Question: I try to install the IIS role from a batch file.
If I call my batch file directly by clicking on it or from the command line, .
But (see below).

Here is my code to call my "Batch" file from my "C #" program .
'''
string path = myPathWork.FullName + "\install\installIIS.bat";
System.Diagnostics.Process.Start(path);
'''
Someone you have an idea? I feel that this is due to permissions but I execute the program as well as administrator.
Thanks a lot
Here my batchFile for install iis (if i execute this from command line all work fine) :
'''
start /w pkgmgr /l:log.etw /iu:IIS-WebServerRole;IIS-WebServer;IIS-CommonHttpFeatures;IIS-StaticContent;IIS-DefaultDocument;IIS-DirectoryBrowsing;IIS-HttpErrors;IIS-HttpRedirect;
IIS-ApplicationDevelopment;IIS-ASPNET;IIS-NetFxExtensibility;IIS-ASP;IIS-CGI;IIS-ISAPIExtensions;IIS-ISAPIFilter;IIS-ServerSideIncludes;IIS-HealthAndDiagnostics;IIS-HttpLogging;IIS-LoggingLibraries;
IIS-RequestMonitor;IIS-HttpTracing;IIS-CustomLogging;IIS-Security;IIS-BasicAuthentication;IIS-URLAuthorization;IIS-RequestFiltering;IIS-IPSecurity;IIS-Performance;IIS-HttpCompressionStatic;
IIS-HttpCompressionDynamic;IIS-WebServerManagementTools;IIS-ManagementConsole;IIS-ManagementScriptingTools;IIS-ManagementService;IIS-IIS6ManagementCompatibility;
IIS-Metabase;IIS-WMICompatibility;IIS-LegacyScripts;IIS-LegacySnapIn;WAS-WindowsActivationService;WAS-ProcessModel;WAS-NetFxEnvironment;WAS-ConfigurationAPI
'''
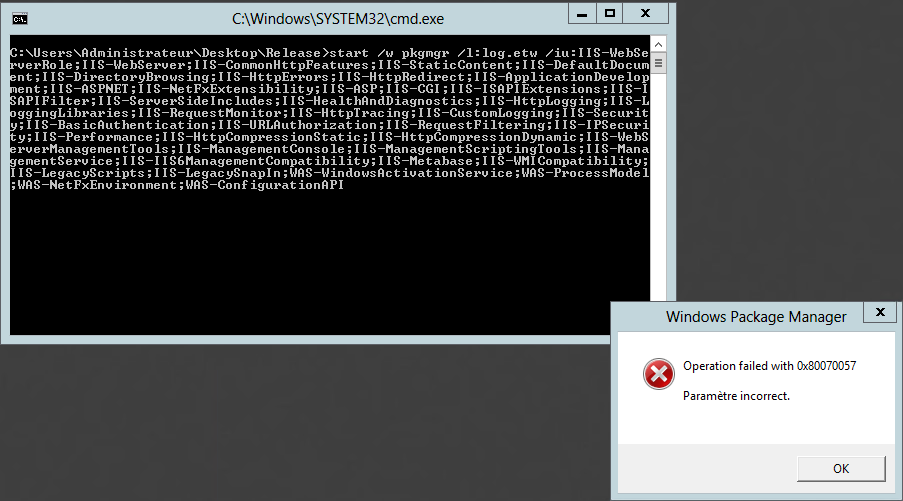
Answer: I do not undesrtand why, but i have ony remove this line from my batch file and all it's work
'''
/l:log.etw
'''